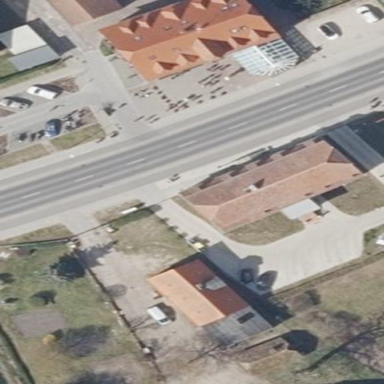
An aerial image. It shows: Apartments building with gambrel roof.